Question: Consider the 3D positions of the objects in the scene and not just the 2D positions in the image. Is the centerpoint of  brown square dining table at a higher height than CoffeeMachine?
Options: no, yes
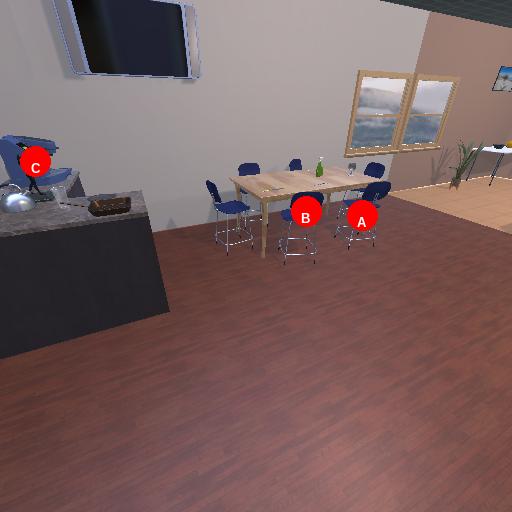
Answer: no